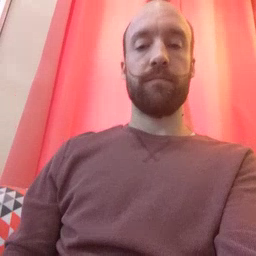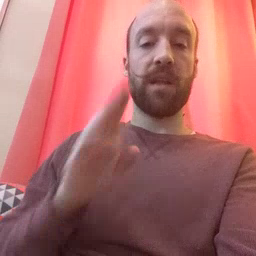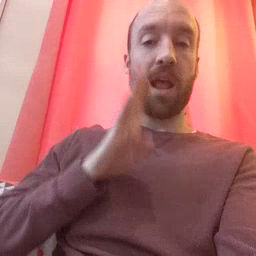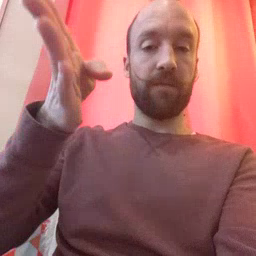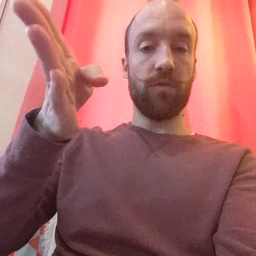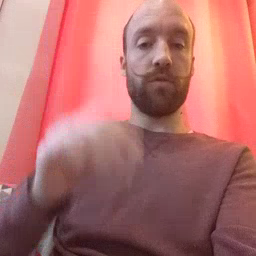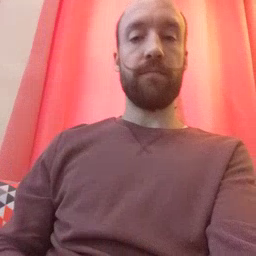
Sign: after